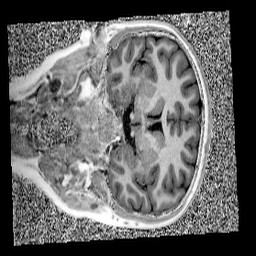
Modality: UNIT1
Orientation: coronal
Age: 11
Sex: female
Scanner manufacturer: siemens
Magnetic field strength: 3 T
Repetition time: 4 s
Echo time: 0.00299 s